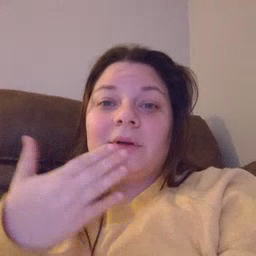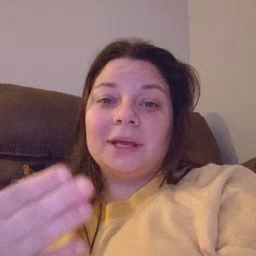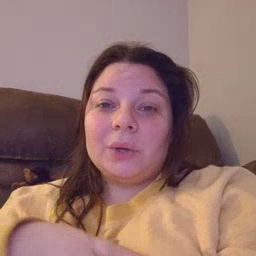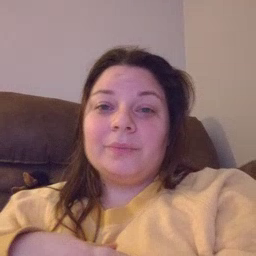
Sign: thankyou